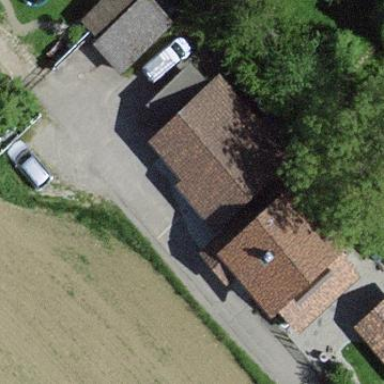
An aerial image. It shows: Garage.